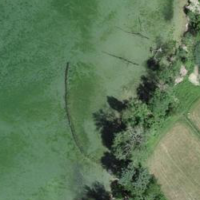
EUNIS habitat code: 14
Species observed at this site:
Rhamnus cathartica